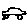
Label: car